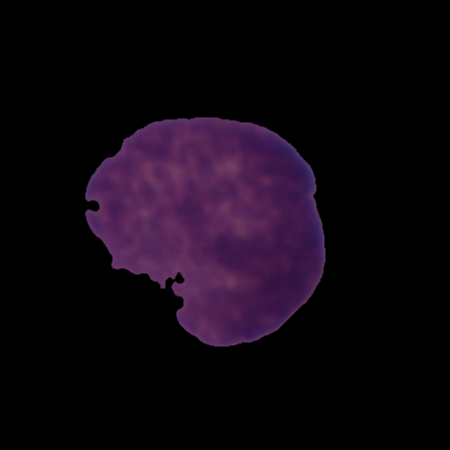
Label: cancer